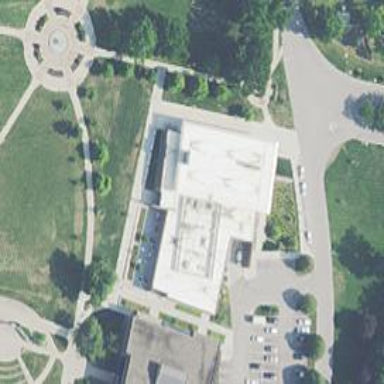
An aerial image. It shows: University building.